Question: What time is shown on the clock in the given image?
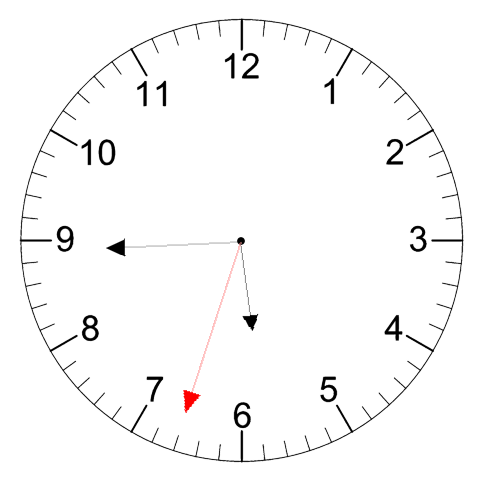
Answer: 05:44:33